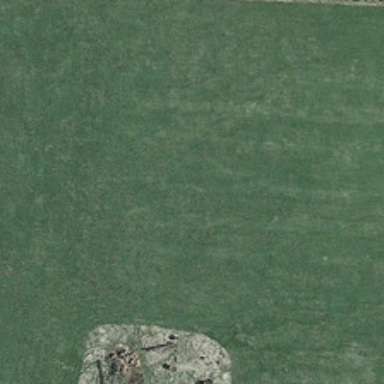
There is a bare land in the green pasture .